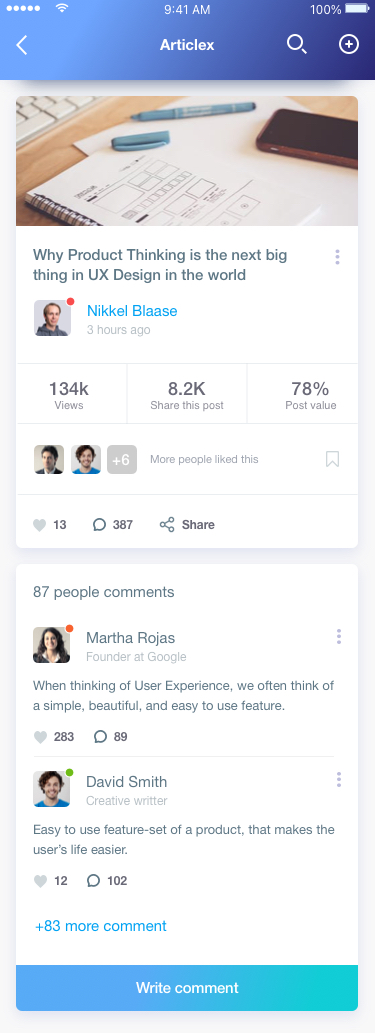
Text in this UI design:
Articlex
Why Product Thinking is the next big thing in UX Design in the world
Nikkel Blaase
3 hours ago
13
387
Share
134k
Views
78%
Post value
8.2K
Share this post
More people liked this
+6
Write comment
87 people comments
+83 more comment
Martha Rojas
Founder at Google
When thinking of User Experience, we often think of a simple, beautiful, and easy to use feature.
283
89
David Smith
Creative writter
Easy to use feature-set of a product, that makes the user’s life easier.
12
102